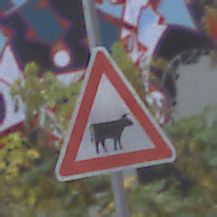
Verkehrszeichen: ViehtriebLinks
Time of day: MorningAfternoon
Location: Outdoor (Urban)
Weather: PartlyCloudy
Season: NotSpecified
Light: Natural